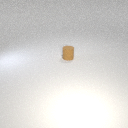
small brown rubber cylinder